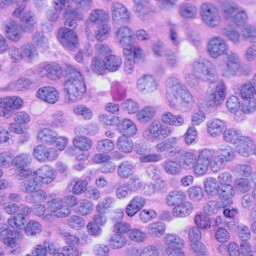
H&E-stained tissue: Ovarian